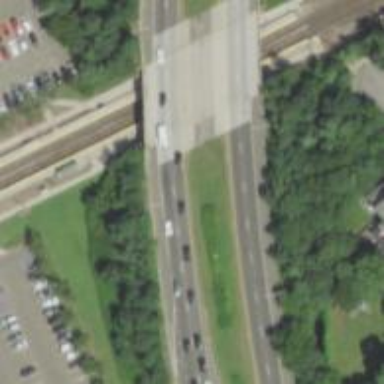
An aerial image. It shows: Bridge for trunk highway with expressway access.